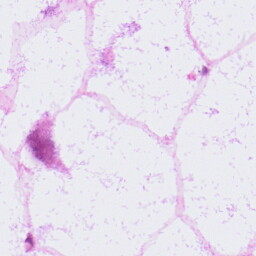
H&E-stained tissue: LymphNode